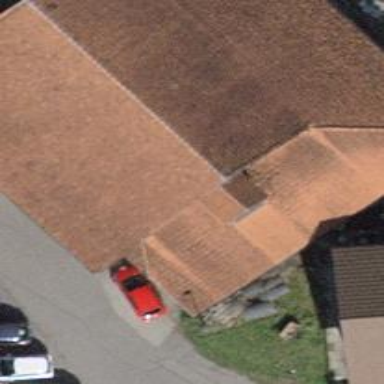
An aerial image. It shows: Barn.